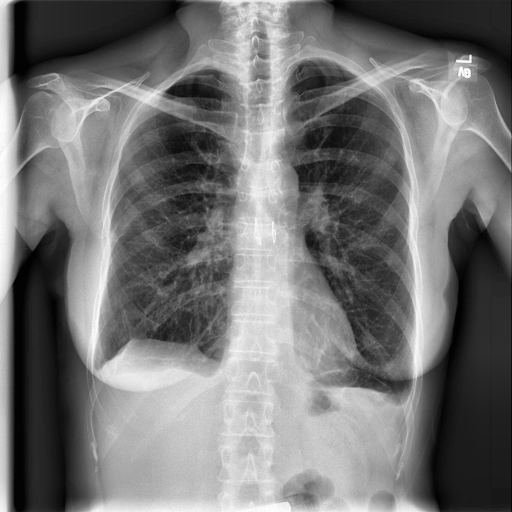
Finding: NORMAL